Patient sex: M
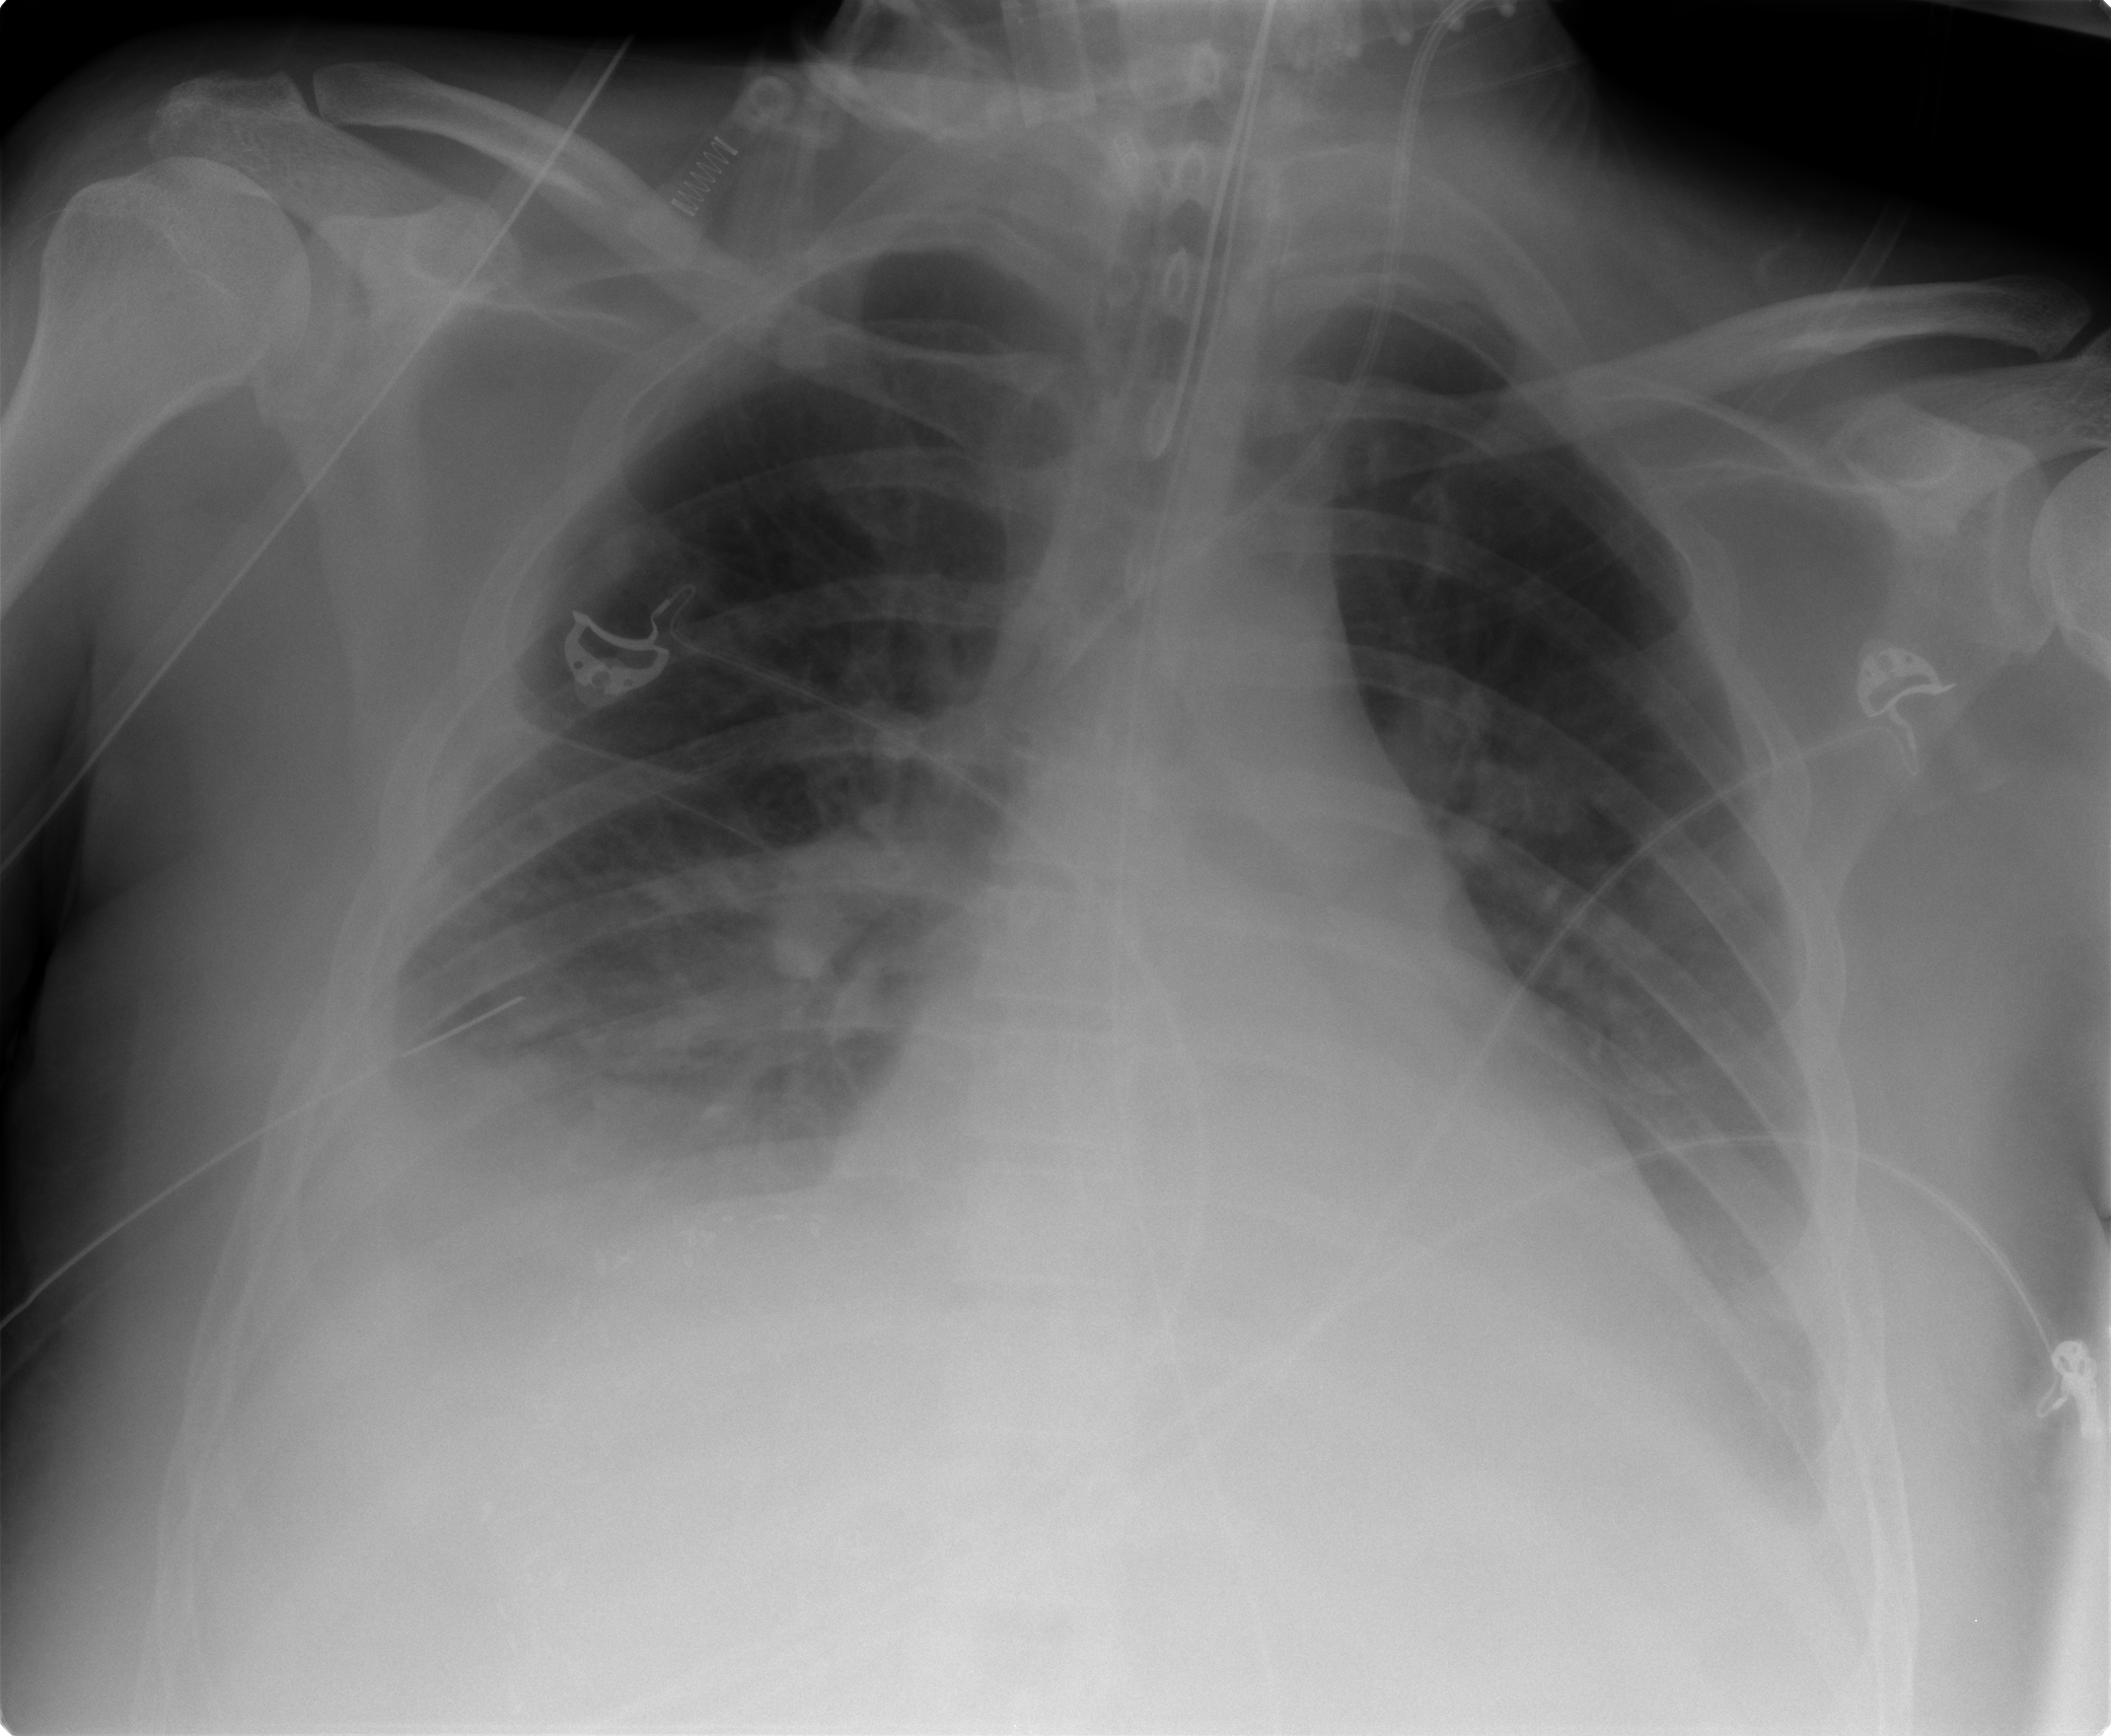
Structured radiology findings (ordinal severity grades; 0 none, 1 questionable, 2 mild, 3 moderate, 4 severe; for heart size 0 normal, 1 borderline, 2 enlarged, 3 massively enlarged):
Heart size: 3
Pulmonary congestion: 2
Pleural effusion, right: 2
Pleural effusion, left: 2
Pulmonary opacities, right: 2
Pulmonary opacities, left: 0
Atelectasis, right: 3
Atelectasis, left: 3